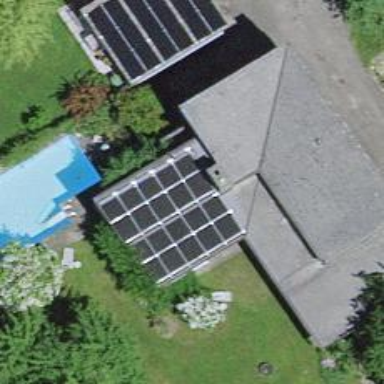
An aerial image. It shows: Solar power generator with photovoltaic panels.